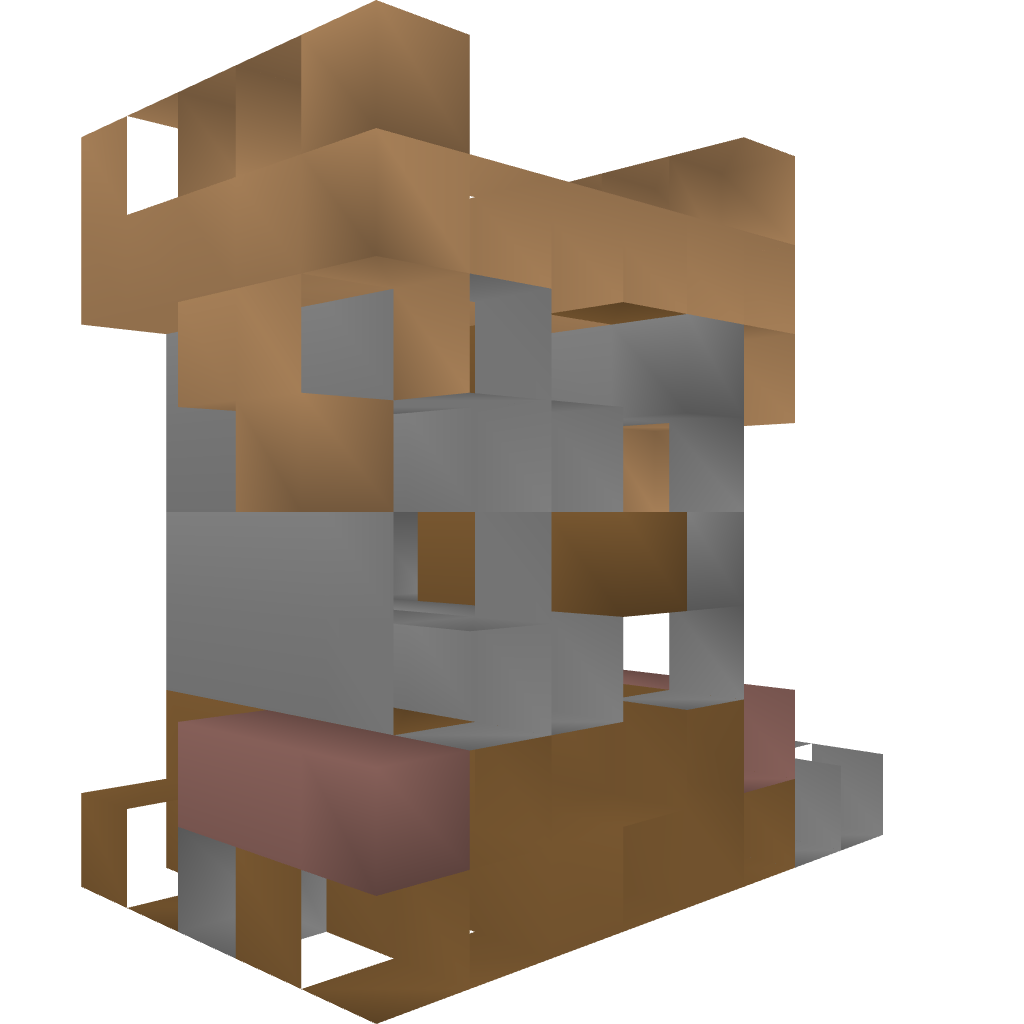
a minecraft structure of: Wall: Segment bad low quality